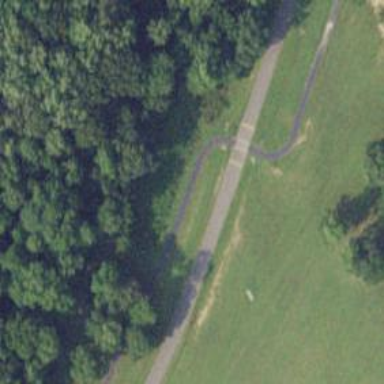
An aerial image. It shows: Asphalt cycleway with marked crossing.